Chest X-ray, PA view. Patient: 37 years old, sex M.
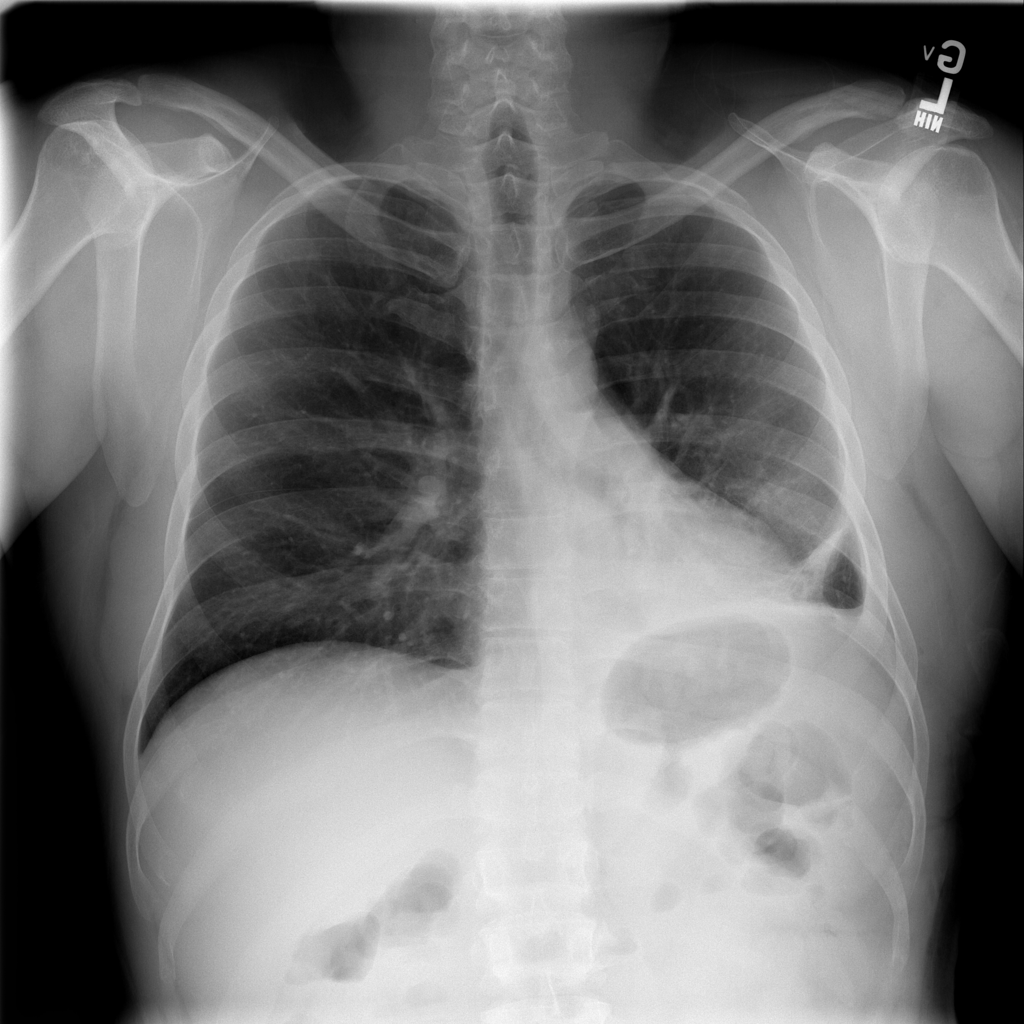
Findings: Consolidation, Effusion, Infiltration